Question: Using this dataframe, 'df':
'''
bat.condition bat.group bat.money
1 safe 2825.882
2 safe 2931.875
1 glsa 6975.882
2 glsa 5407.500
1 studyabroad 3084.706
2 studyabroad 2253.750
1 jcc 4134.706
2 jcc 5550.625
1 eagg 4578.824
2 eagg 5456.250
'''
I would like to plot a bar chart with group on the x axis, money on the y axis. Further, I would like the bars to be separated/factored by the condition in which they occur. So far I have used the following code and it is nearly ideal. I have the bars factored by group, I would just like to further factor it by condition.
'''
qplot(factor(bat.group), data = df, geom = "bar", fill = bat.group,
weight = bat.money, position = "dodge")
'''
Which produces the image seen here.

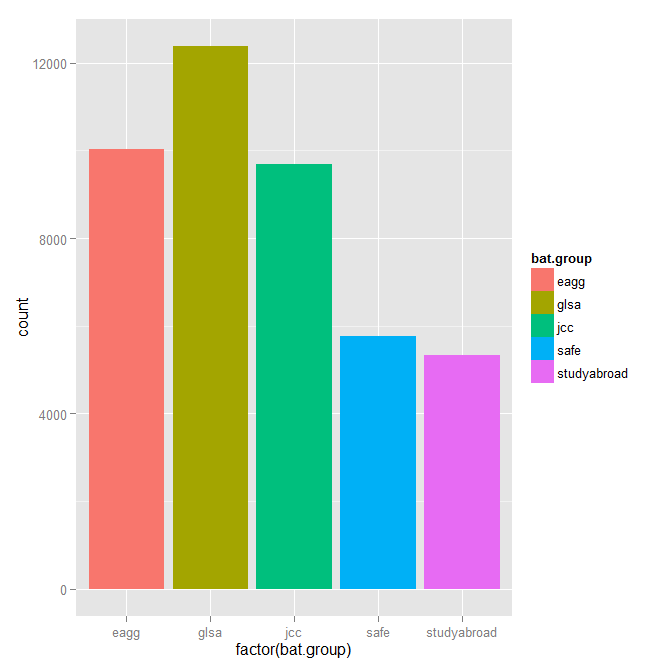
Answer: You can generally get groupings with the 'interaction' function:
'''
qplot(interaction(bat.condition, bat.group), data = df, geom = "bar", fill = bat.group,
weight = bat.money, position = "dodge")
'''